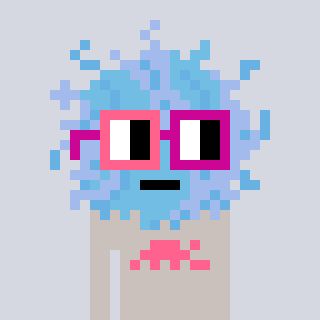
a pixel art character with square pink and red glasses, a lint-shaped head and a foggrey-colored body on a cool background